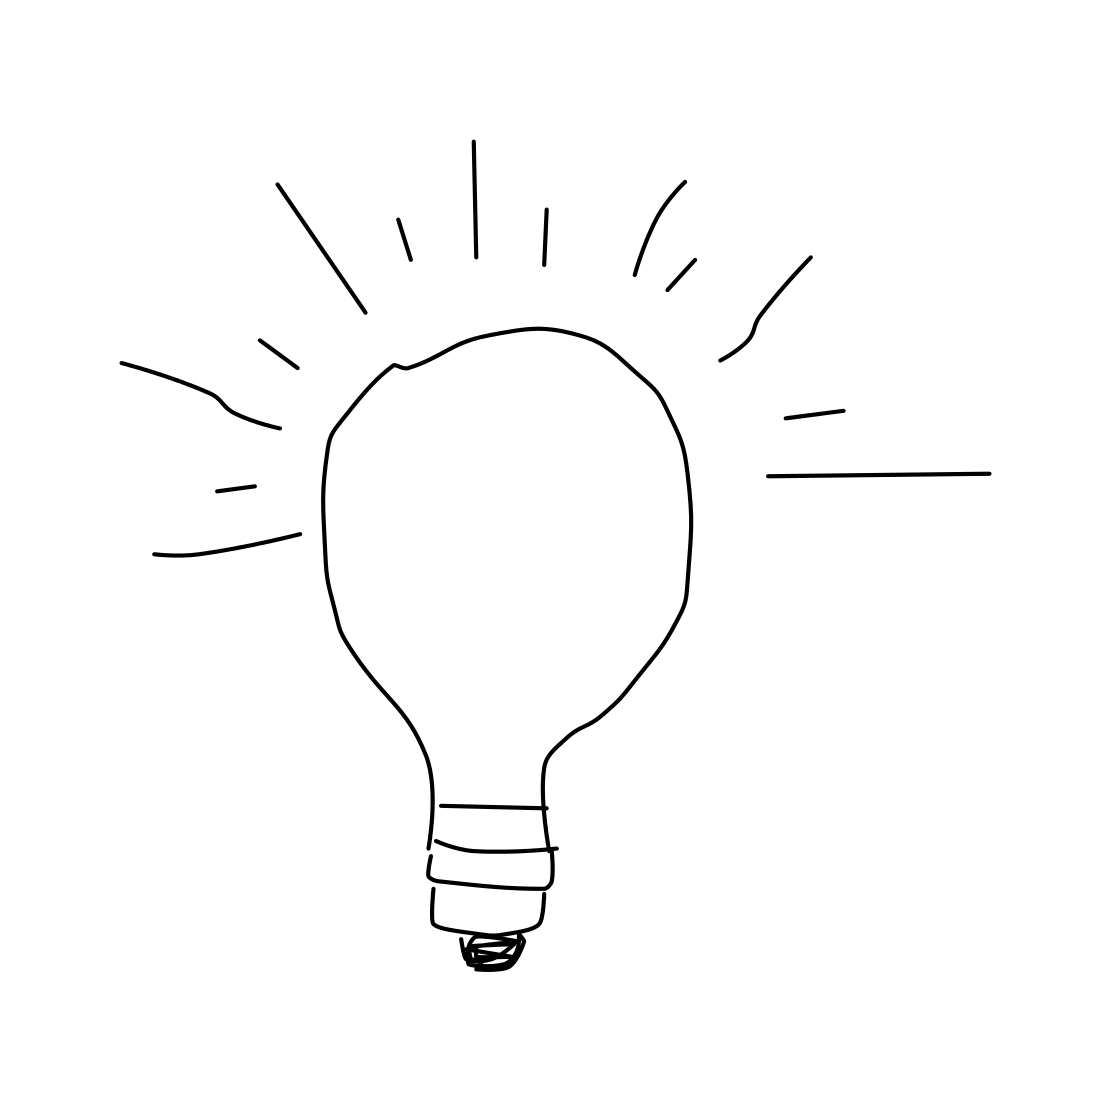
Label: lightbulb